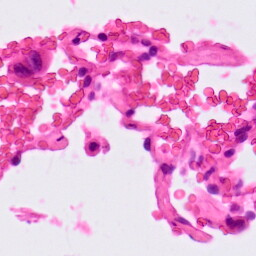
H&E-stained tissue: Lung